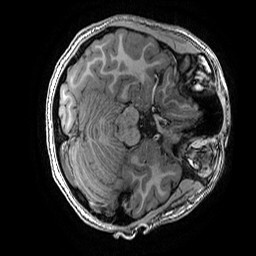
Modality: T1w
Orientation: axial
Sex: female
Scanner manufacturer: ge
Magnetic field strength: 3 T
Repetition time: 0.007664 s
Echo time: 0.00342 s